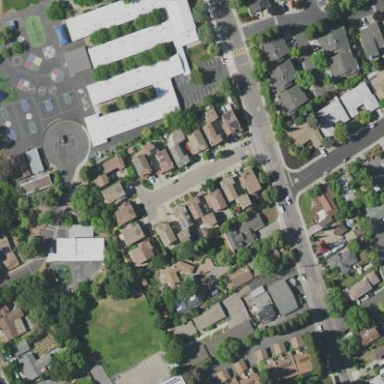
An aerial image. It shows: School building.